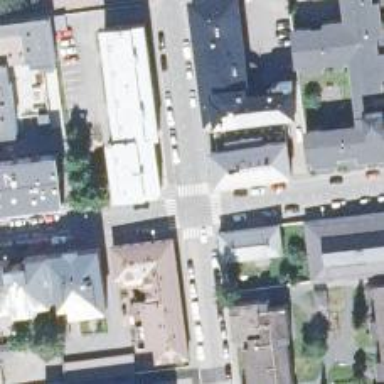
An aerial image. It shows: Marked road crossing.